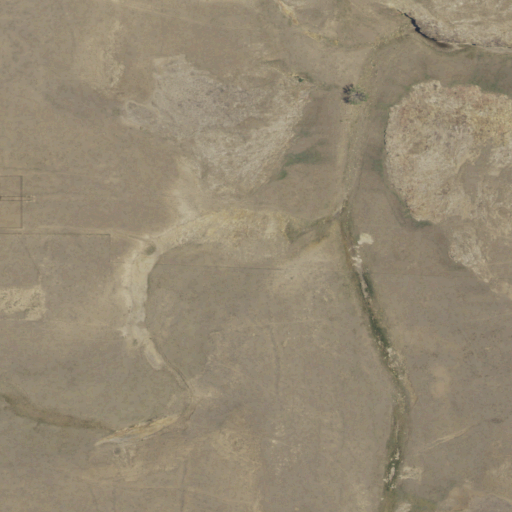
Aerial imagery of valley in New Mexico named Pup Canyon containing grassland and shrub